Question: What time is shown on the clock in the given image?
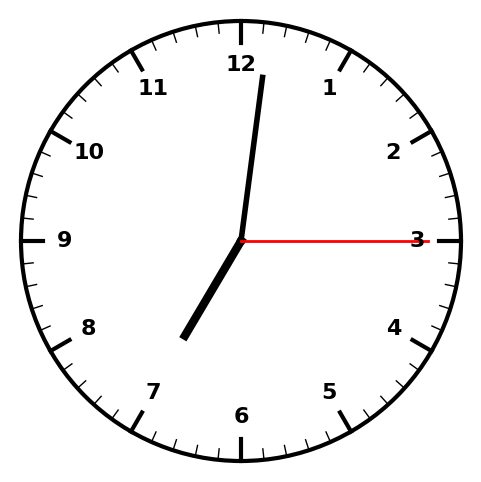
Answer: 07:01:15